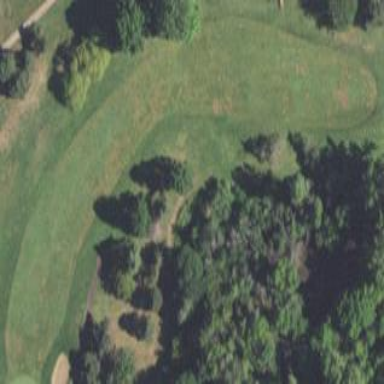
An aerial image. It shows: Grassy area designated as golf fairway.